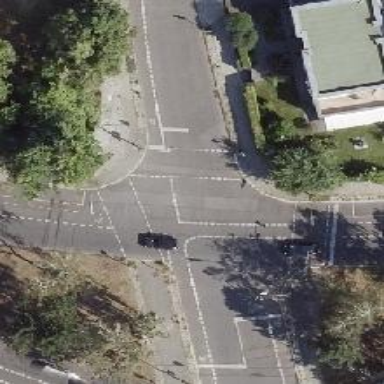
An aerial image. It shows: Road crossing with traffic signals.